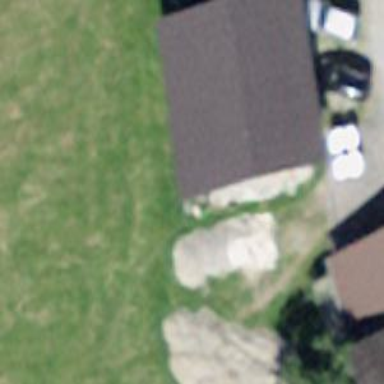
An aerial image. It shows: Rural barn.